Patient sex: F
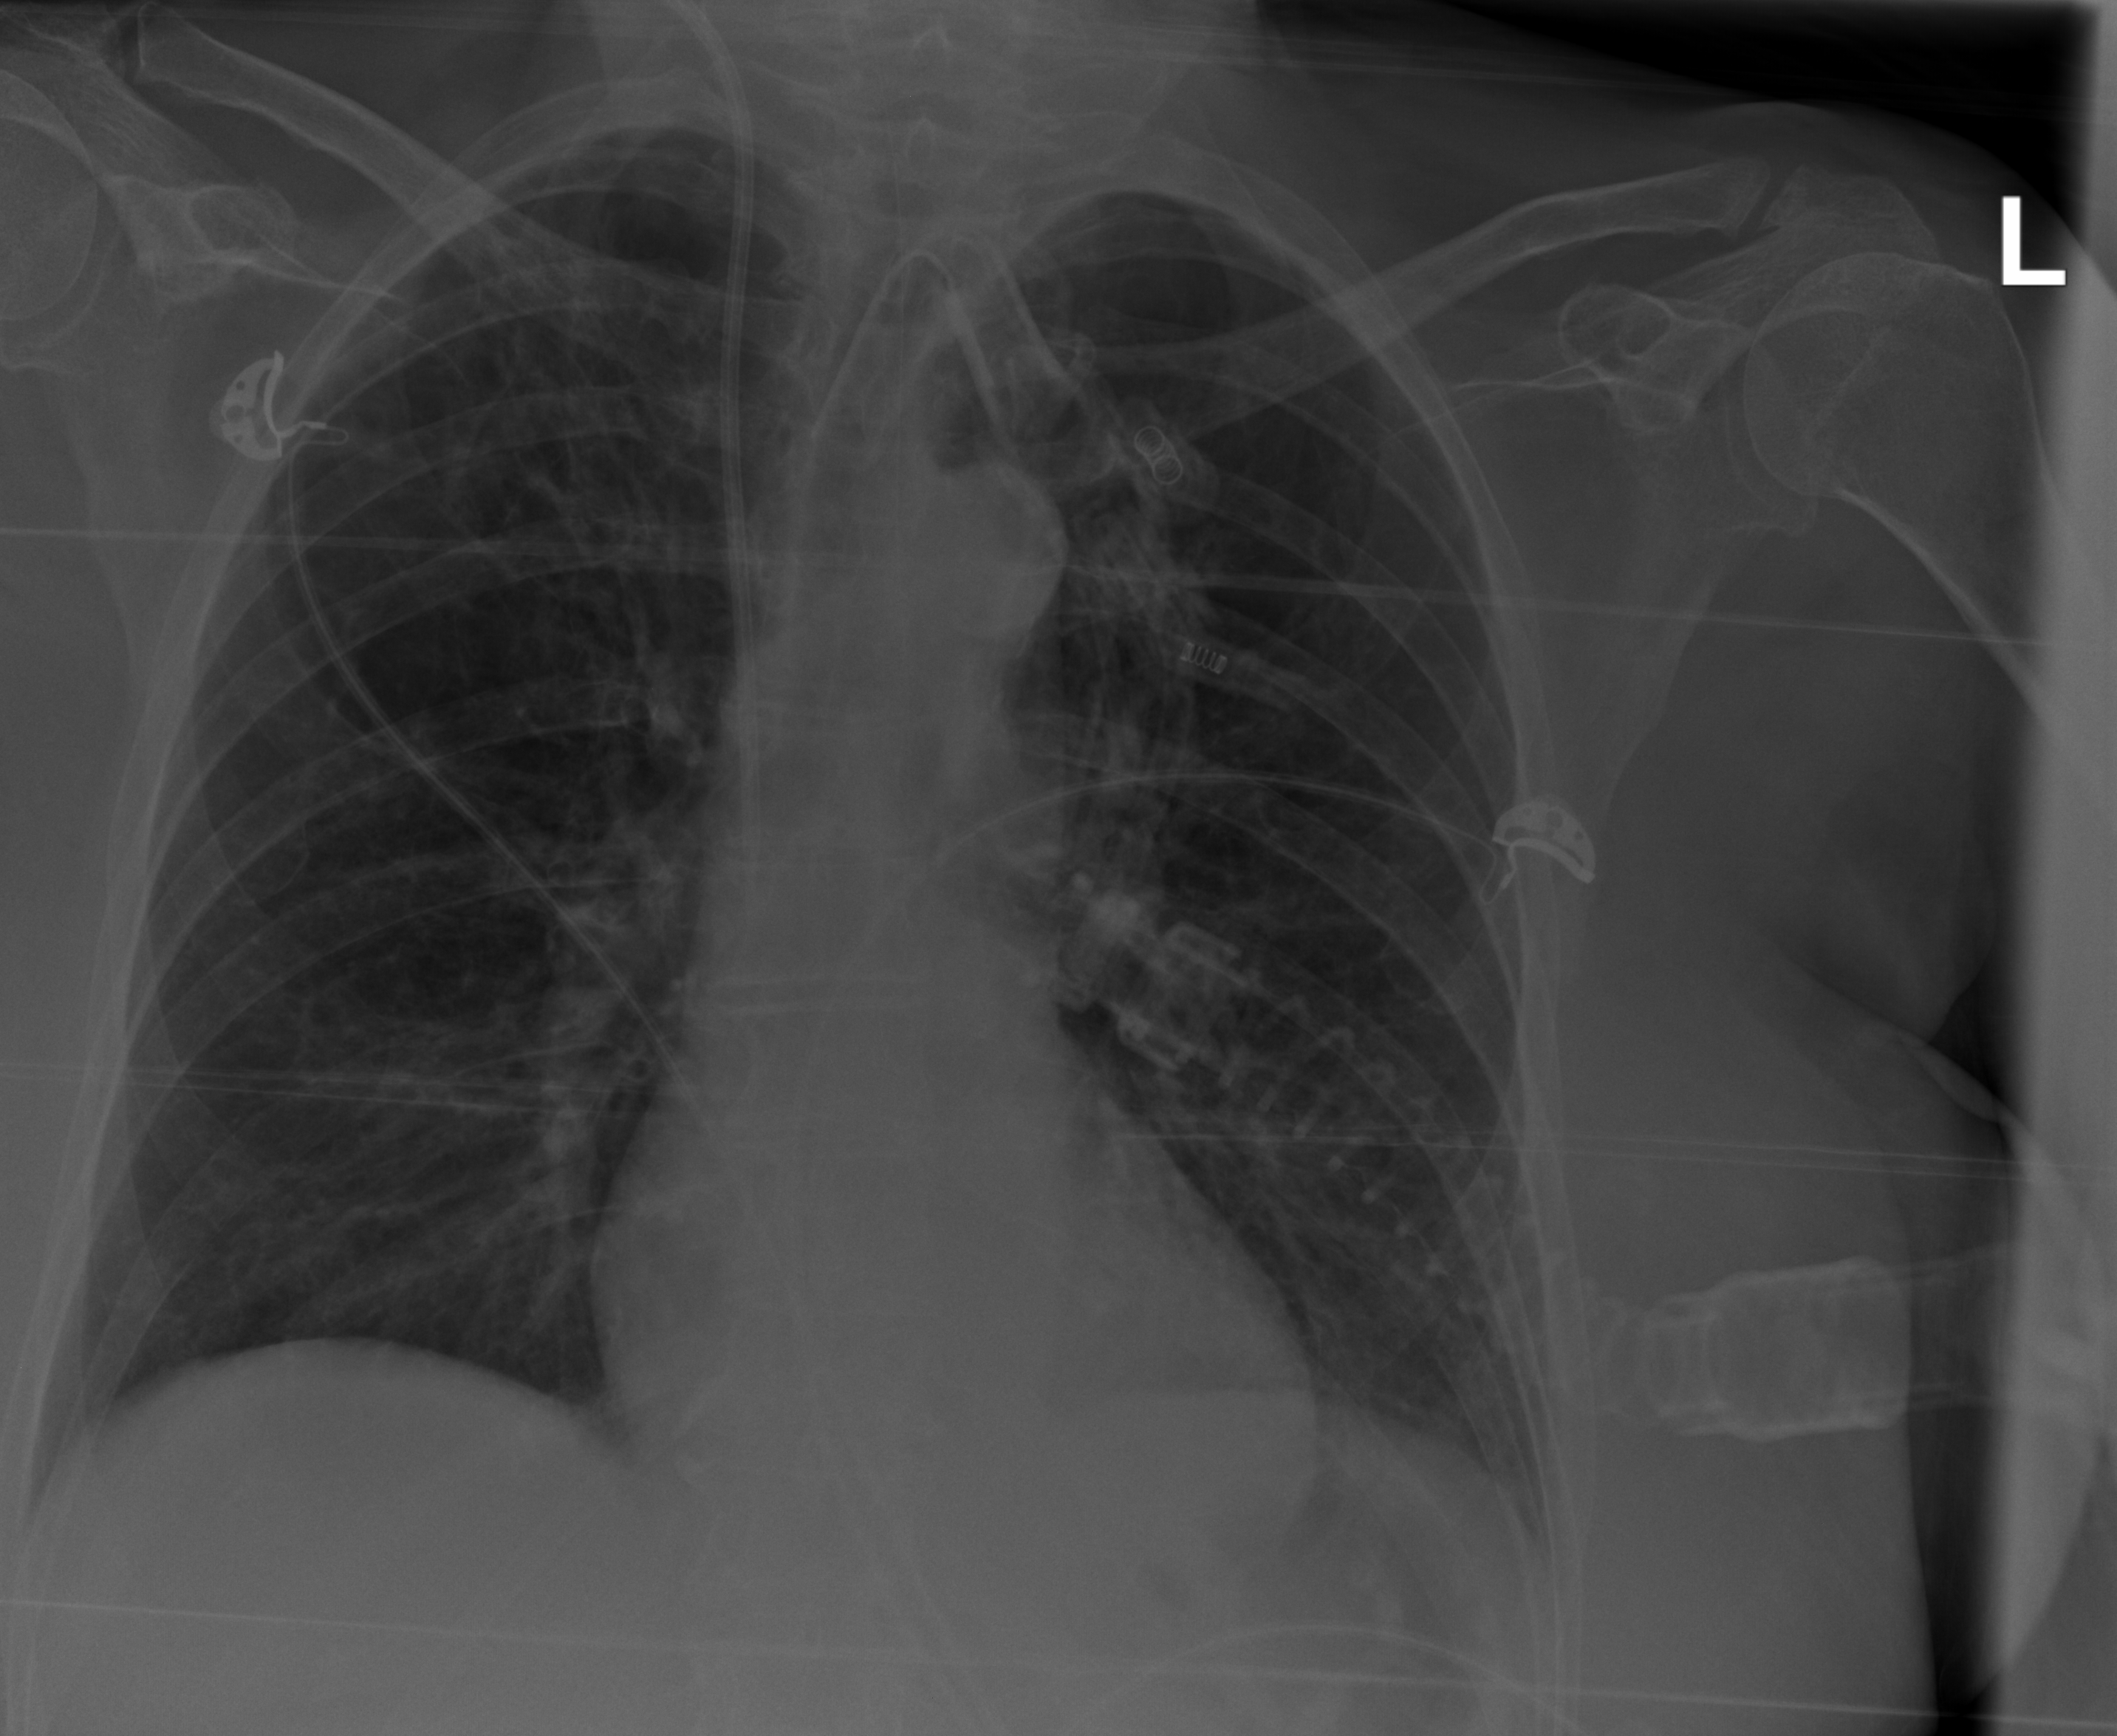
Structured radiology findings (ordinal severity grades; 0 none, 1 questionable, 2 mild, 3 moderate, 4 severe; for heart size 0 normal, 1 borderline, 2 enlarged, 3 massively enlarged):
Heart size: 0
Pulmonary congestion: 1
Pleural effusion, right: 0
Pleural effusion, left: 1
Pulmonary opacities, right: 0
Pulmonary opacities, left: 0
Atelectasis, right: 0
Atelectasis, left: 1